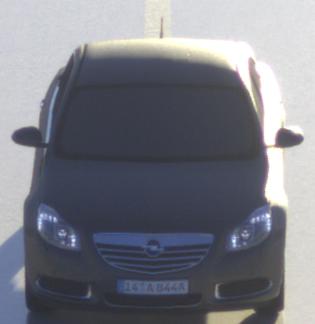
Make: Opel
Model: Insignia 1.6
Detailed model: Insignia (A) Notch Back
Model produced from: 2008/11
Model produced until: 2008/12
Doors: 4
Color: gray
Road condition: wet road
Daytime: sunrise or sunset
Contrast: low contrast